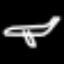
Label: airplane